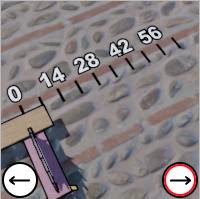
Task: length
Answer: 7
First scale value: 14.0